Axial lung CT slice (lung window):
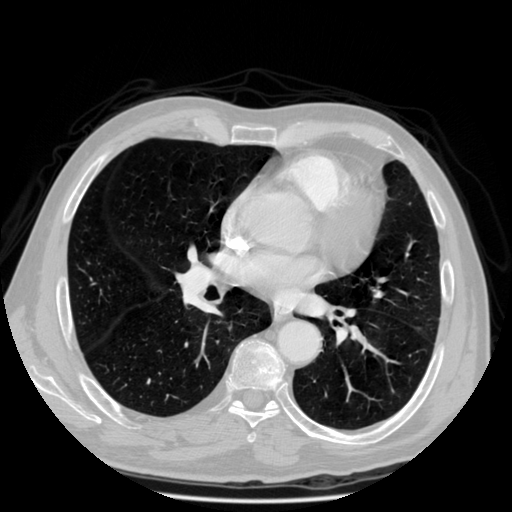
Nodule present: no